Interaction volume radius: 5 \u00c5
Interaction volume height: 30 \u00c5
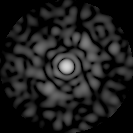
Disorder parameter: 0.8269